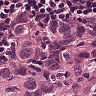
Metastatic tissue present: yes